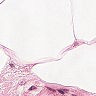
Metastatic tissue present: no